Question: I am trying to run my android app in the "Android Developer Tools Build: v21.0.0-519525" for mac osx. The emulator starts fine but just keeps looking like this:

Yesterday it worked just fine. I have tried to close ADT and run:
'''
>adb kill-server
>adb start-server
'''
as described here:
<URL>
are there any temporaries that needs to be deleted?
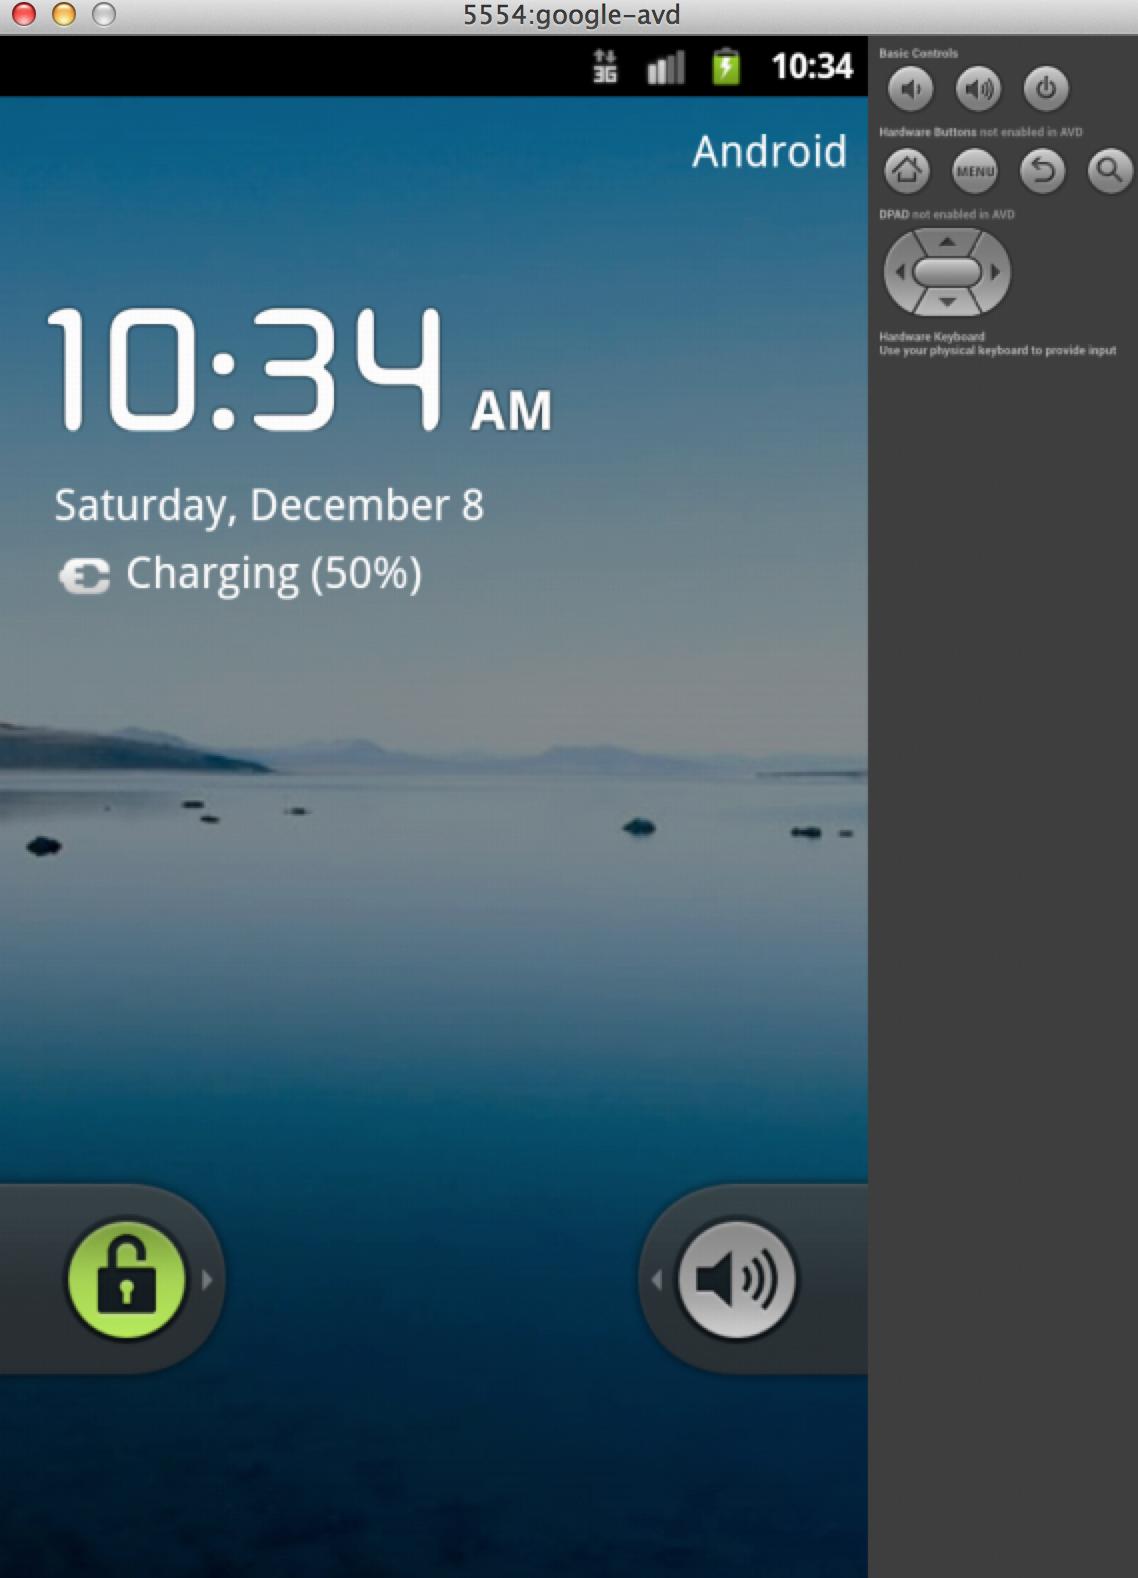
Answer: Take the emulator off the screenlock by swiping the lock from left to right first before starting the app.